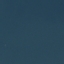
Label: SeaLake